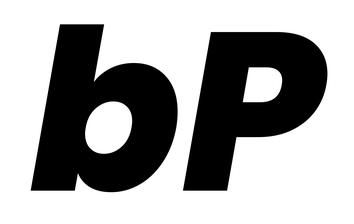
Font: Poppins-ExtraBoldItalic